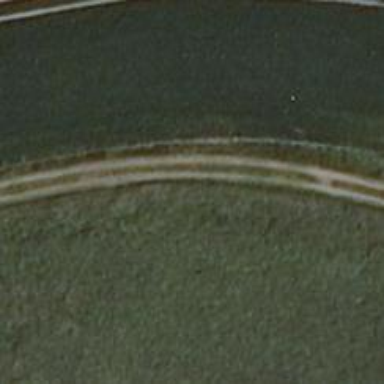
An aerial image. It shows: Track with grade 3 tracktype.